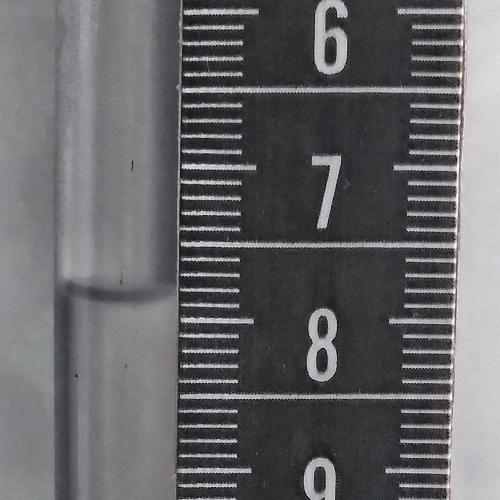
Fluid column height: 7.8 cm